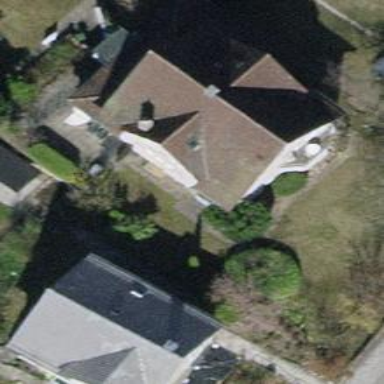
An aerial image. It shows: Detached building with gabled tile roof.